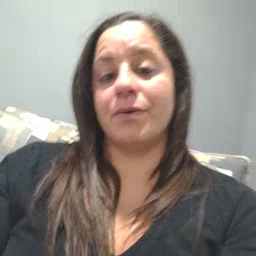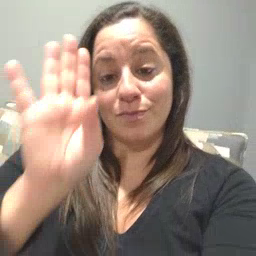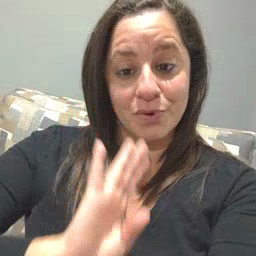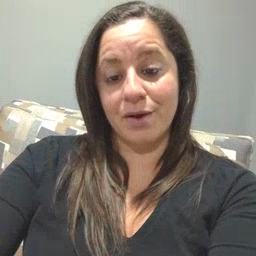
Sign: brown